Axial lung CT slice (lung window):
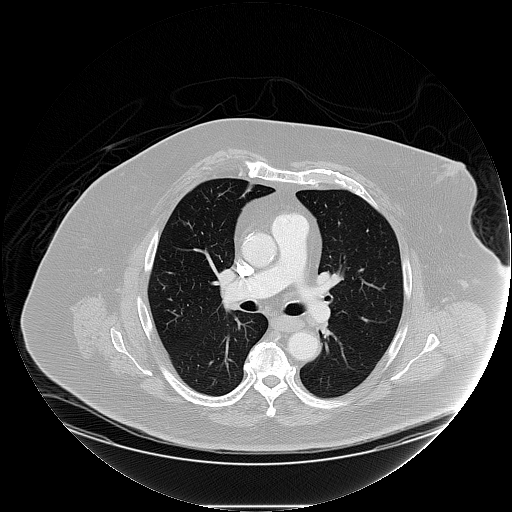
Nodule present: no